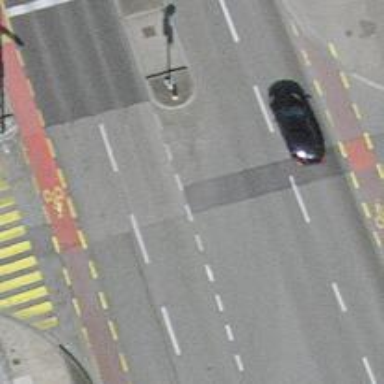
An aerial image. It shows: Road with traffic signals.